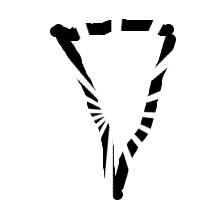
Shape: triangle